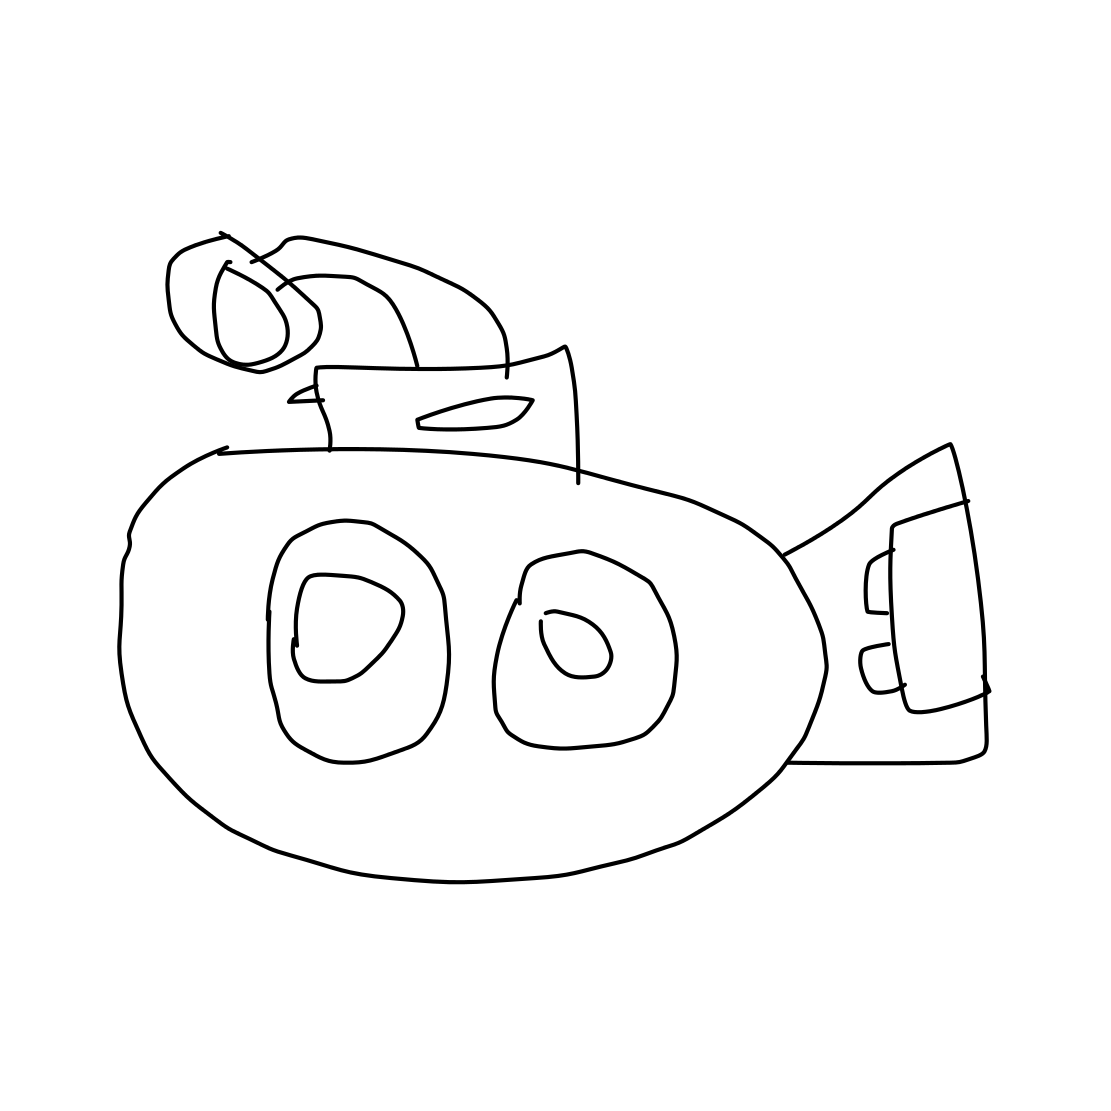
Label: submarine